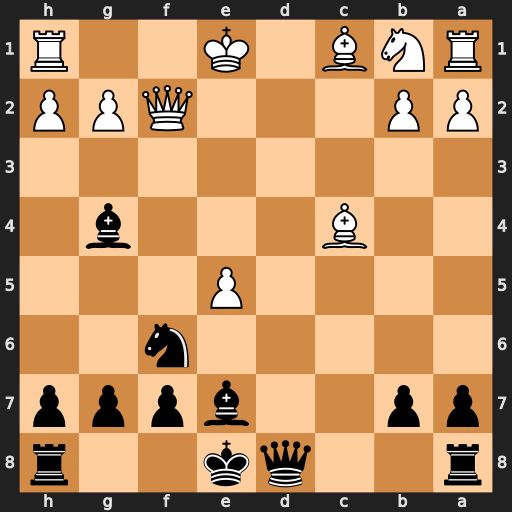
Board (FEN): r2qk2r/pp2bppp/5n2/4P3/2B3b1/8/PP3QPP/RNB1K2R
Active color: b
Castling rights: KQkq
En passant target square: -
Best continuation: Qd1#